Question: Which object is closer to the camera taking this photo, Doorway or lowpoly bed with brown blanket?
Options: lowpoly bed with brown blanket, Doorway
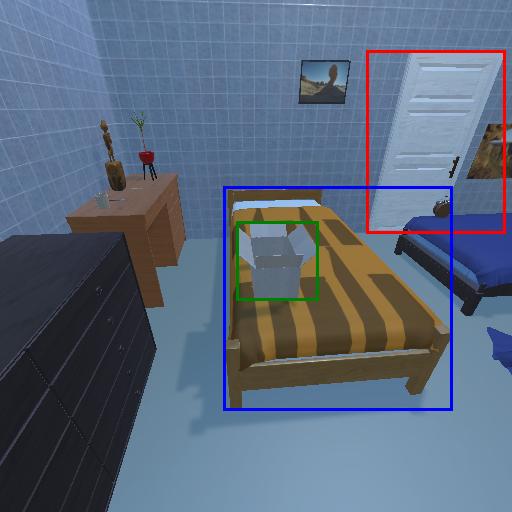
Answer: lowpoly bed with brown blanket